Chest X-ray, PA view. Patient: 49 years old, sex M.
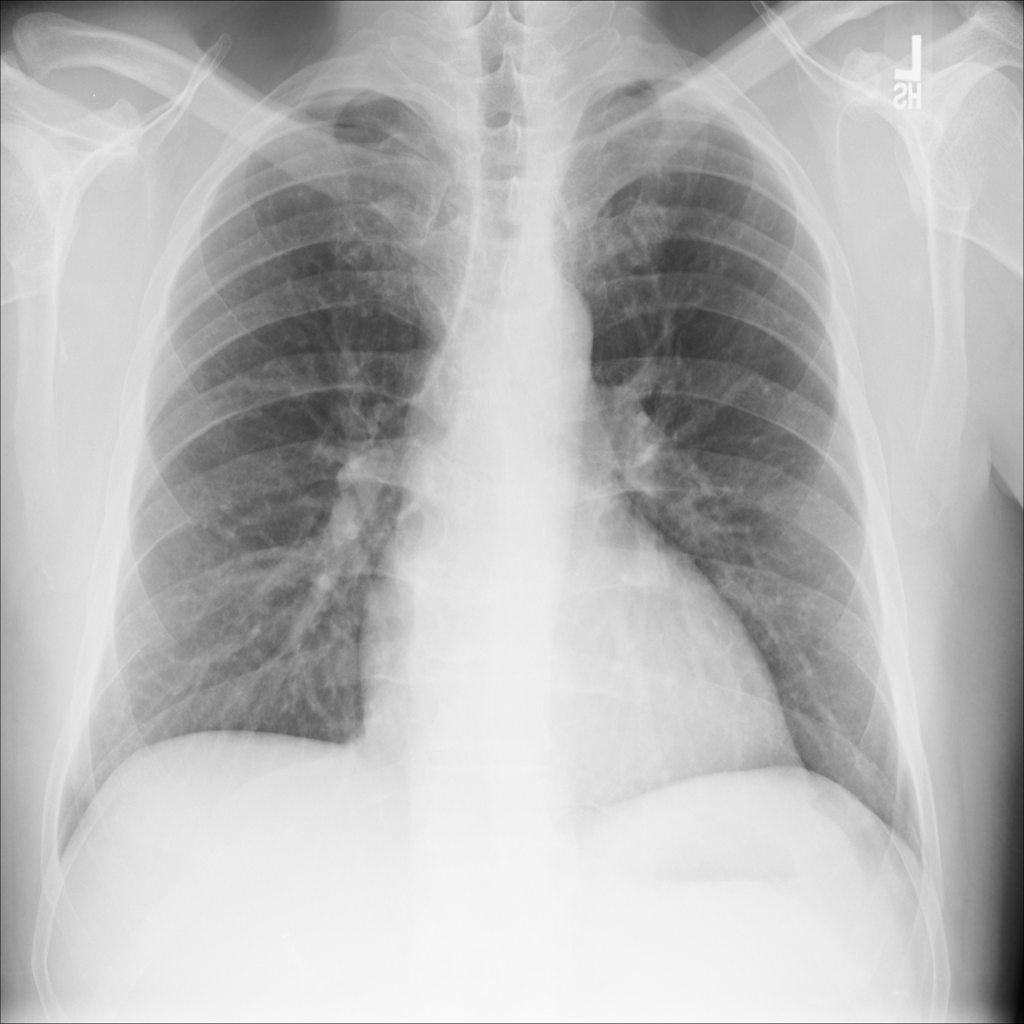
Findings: No Finding